Aerial crown-view tile of a tropical tree (Barro Colorado Island, Panama), acquired 20240918:
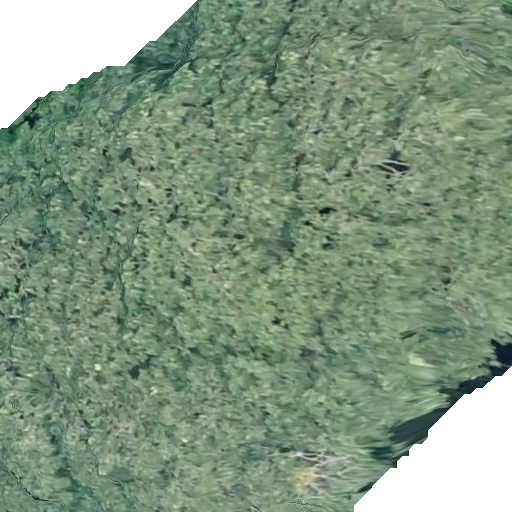
Species: Dipteryx oleifera
GBIF accepted scientific name: Dipteryx oleifera
Crown area: 501.441 m²